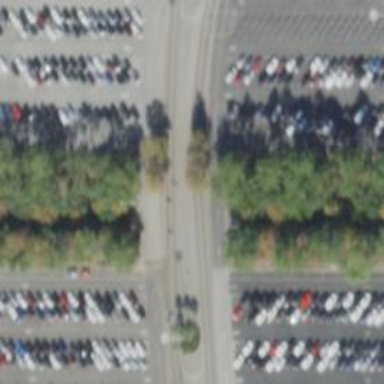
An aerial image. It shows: Designated parking area for trams located on service road.